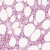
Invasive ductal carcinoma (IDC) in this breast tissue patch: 0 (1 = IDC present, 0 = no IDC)